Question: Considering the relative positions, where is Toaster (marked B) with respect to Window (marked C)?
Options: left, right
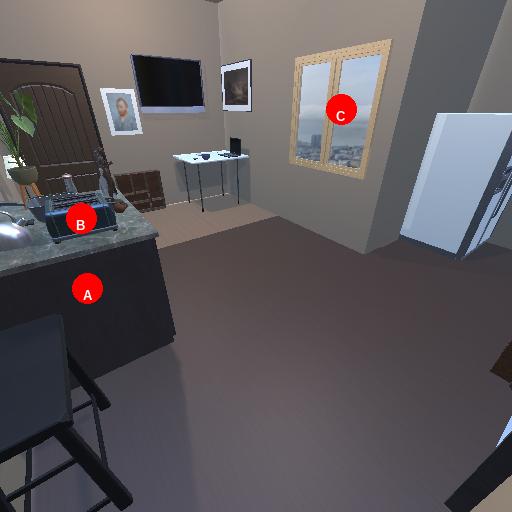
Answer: left